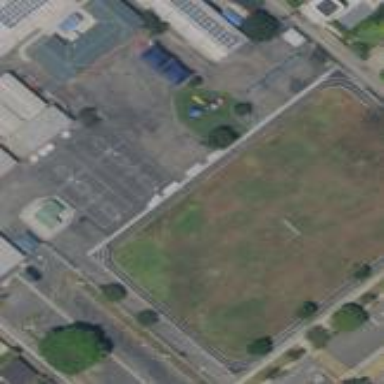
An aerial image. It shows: Schoolyard designated as leisure land.